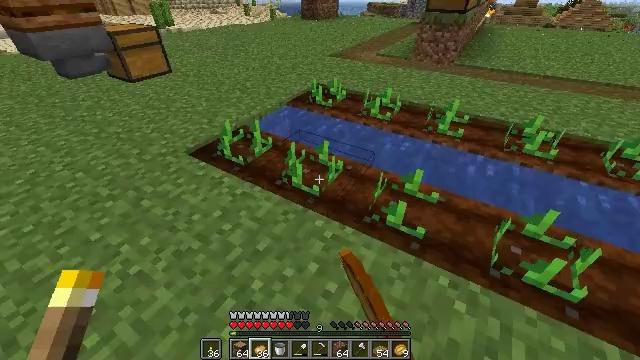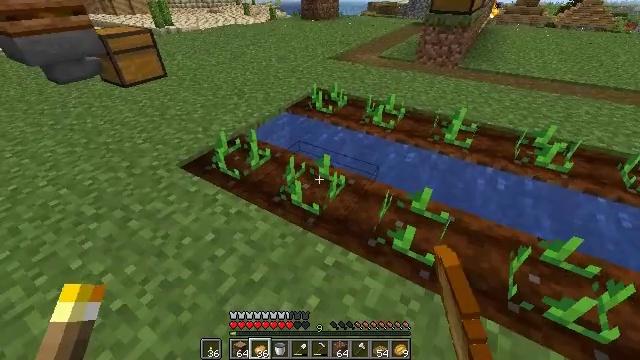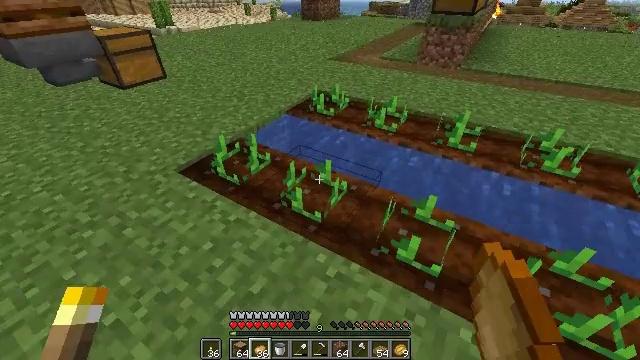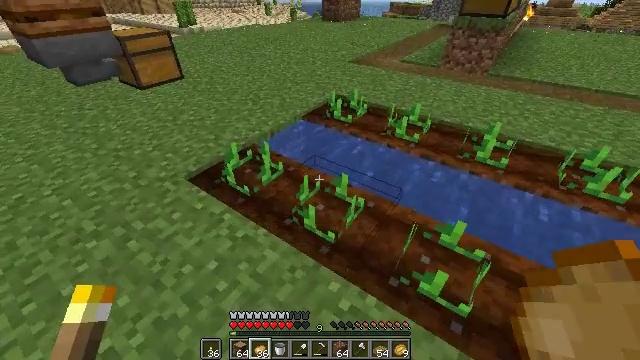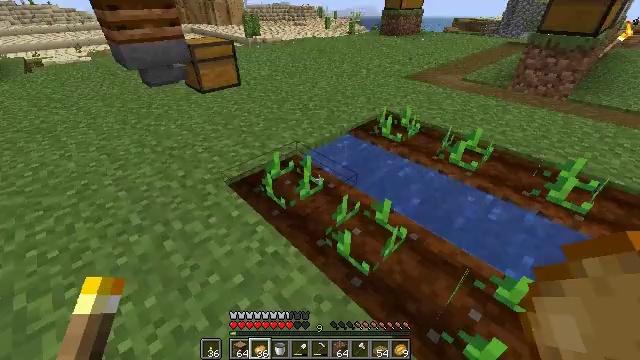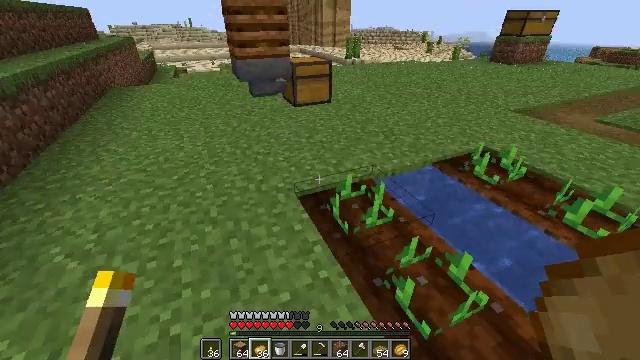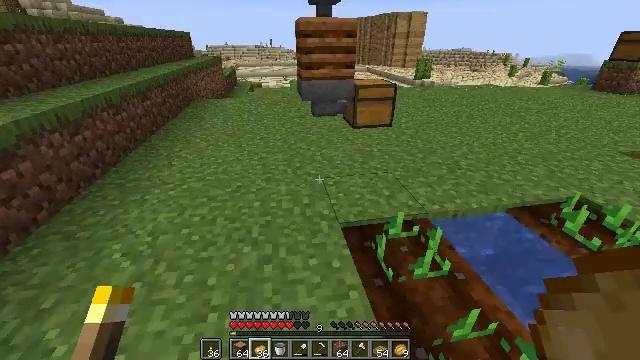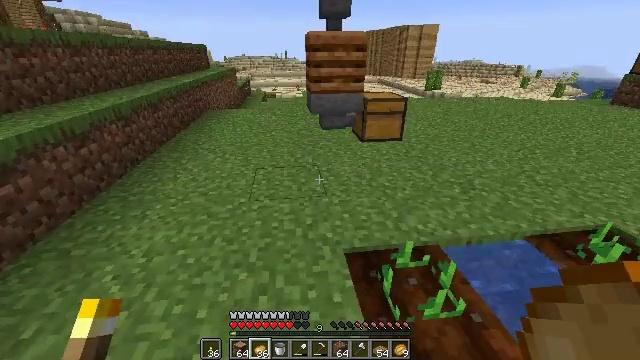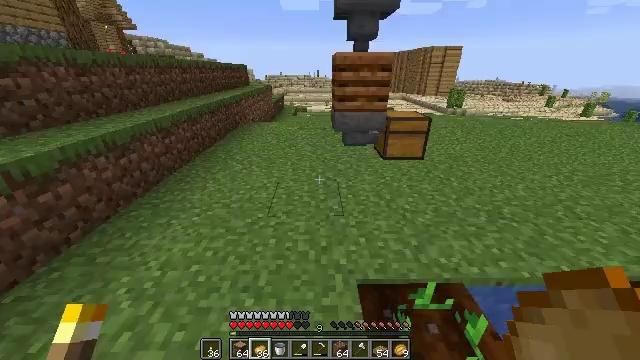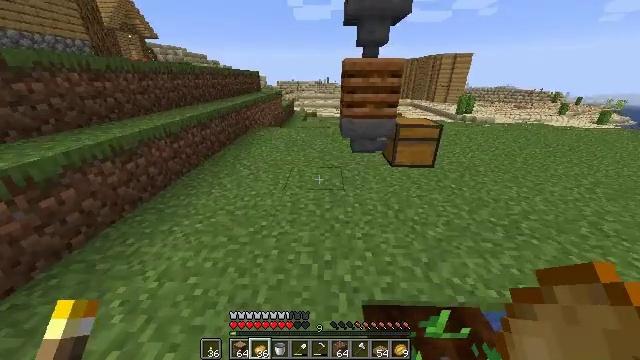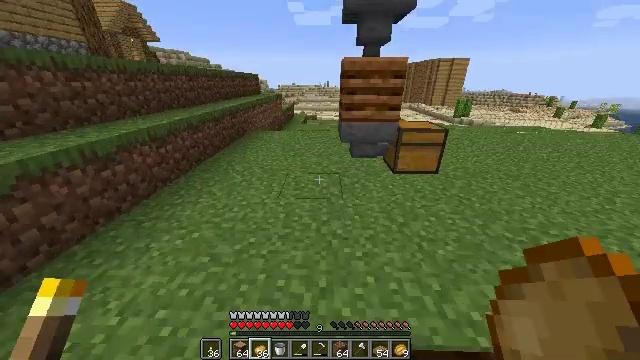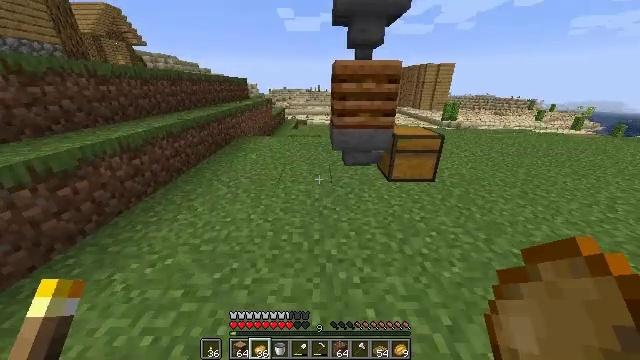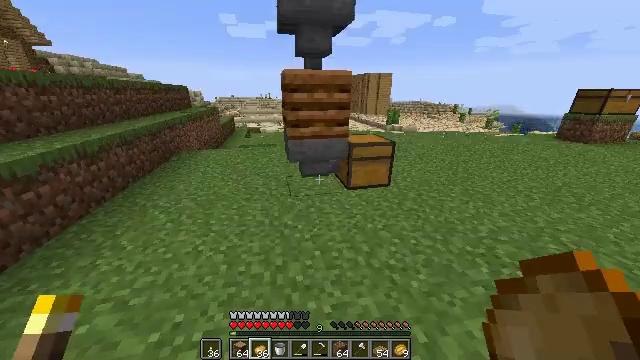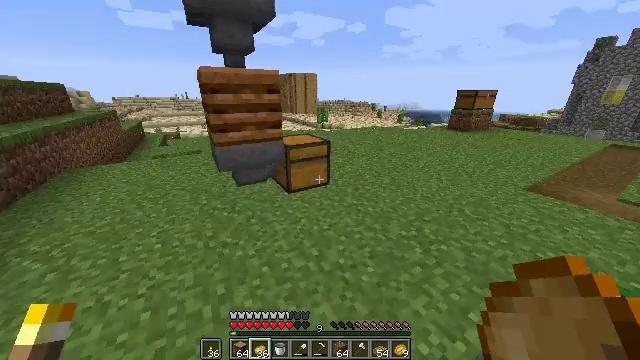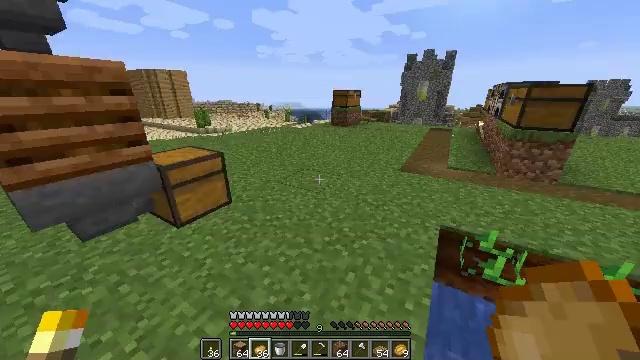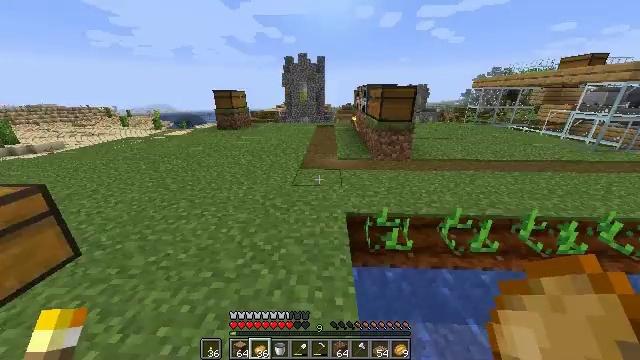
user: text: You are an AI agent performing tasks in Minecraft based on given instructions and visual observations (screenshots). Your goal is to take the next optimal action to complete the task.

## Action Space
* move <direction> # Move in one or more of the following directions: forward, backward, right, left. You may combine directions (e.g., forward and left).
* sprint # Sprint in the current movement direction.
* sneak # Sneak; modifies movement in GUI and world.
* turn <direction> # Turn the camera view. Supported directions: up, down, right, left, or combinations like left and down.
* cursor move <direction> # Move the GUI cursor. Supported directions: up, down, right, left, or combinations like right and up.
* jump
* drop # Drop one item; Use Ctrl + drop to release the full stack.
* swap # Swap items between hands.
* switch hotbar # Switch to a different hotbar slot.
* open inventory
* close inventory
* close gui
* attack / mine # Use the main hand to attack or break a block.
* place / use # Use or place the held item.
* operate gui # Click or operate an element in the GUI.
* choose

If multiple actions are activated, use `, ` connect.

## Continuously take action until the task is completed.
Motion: motion action
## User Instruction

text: craft item air
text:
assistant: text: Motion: move forward
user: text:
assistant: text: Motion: move forward
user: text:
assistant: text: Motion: move forward, turn left
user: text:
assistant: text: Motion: move forward, turn left and up
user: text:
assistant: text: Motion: move forward, turn left and up
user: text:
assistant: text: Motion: move forward, sprint, turn left and up
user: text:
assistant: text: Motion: move forward, sprint, turn left and up
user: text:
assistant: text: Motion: move forward, sprint, turn left and up
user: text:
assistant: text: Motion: move forward, sprint, turn left
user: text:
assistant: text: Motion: move forward
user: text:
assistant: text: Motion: move forward, turn right and up
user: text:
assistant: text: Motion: move forward, turn right and up
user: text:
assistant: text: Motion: move forward, sprint, turn right
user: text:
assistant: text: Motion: move forward, sprint, turn right
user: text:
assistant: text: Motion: move forward, turn right
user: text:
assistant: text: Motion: move forward and move left, turn right
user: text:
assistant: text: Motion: move forward and move left, turn right
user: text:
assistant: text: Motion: move forward and move left, turn right
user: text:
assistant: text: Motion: move left, turn right
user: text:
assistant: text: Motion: turn right
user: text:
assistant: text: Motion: turn right
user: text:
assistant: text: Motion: no_op
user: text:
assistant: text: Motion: no_op
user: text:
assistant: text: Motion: turn left
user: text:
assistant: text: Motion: move forward, turn left
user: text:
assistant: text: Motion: move forward, turn left
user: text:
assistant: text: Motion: move forward, turn left and up
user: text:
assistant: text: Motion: move forward, turn left and up
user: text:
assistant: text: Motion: move forward, turn left and up
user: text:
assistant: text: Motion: move forward, sprint, turn left and up